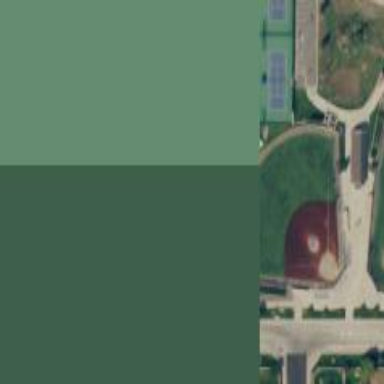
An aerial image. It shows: Multi-sport pitch with artificial turf.